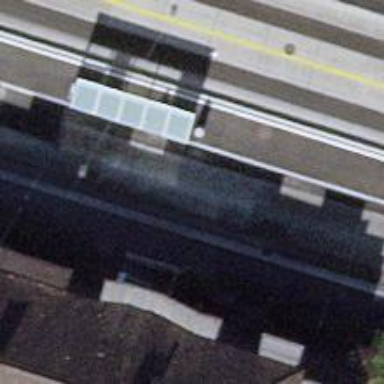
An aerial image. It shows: Tertiary road with asphalt surface. There is asphalt sidewalk on the left side of the road.